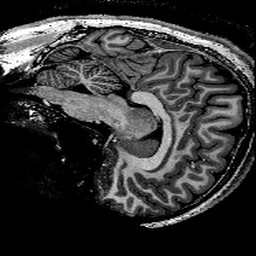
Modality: T1w
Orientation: sagittal
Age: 28
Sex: male
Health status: healthy
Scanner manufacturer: siemens
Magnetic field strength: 9.4 T
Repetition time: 6 s
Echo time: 0.003 s